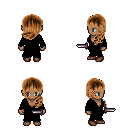
a pixel art fantasy rpg character, female body template, human, dark skin, black robe, metal pants, brown left-swept hairstyle, brown shoes, dagger, four views (front, back, left, right), 2x2 character sprite sheet, small pixel art, hard edges, no anti-aliasing